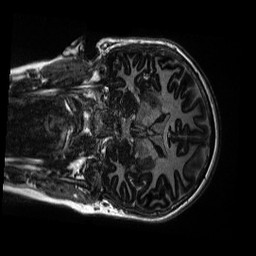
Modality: MP2RAGE
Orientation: coronal
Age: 12
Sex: female
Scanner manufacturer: siemens
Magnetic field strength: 3 T
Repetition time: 4 s
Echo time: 0.00303 s